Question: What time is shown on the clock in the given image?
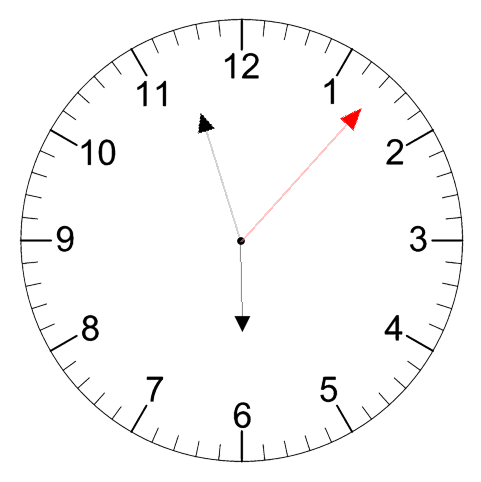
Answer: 05:57:07